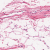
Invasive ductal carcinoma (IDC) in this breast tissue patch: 0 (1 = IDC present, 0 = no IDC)